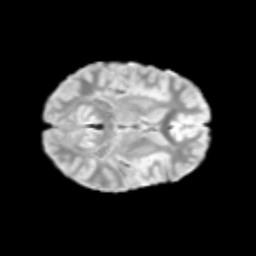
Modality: T2w
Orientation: axial
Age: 9
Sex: male
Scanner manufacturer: siemens
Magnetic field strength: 3 T
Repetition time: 3.8 s
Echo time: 0.07 s